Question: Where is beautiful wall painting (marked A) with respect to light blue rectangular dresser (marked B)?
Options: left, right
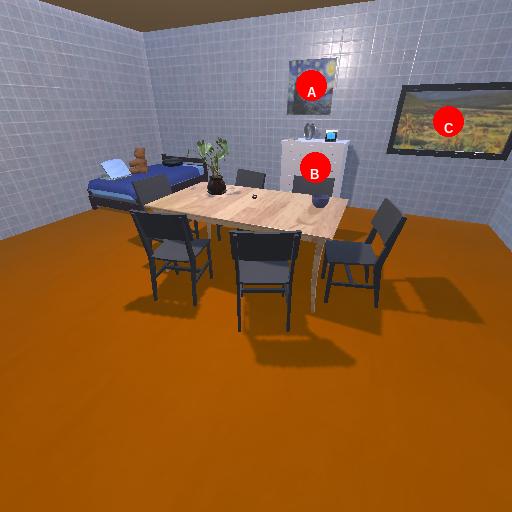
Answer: left